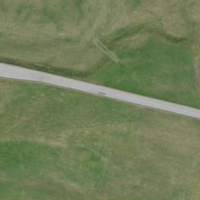
EUNIS habitat code: 26
Species observed at this site:
Colchicum autumnale